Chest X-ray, PA view. Patient: 73 years old, sex F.
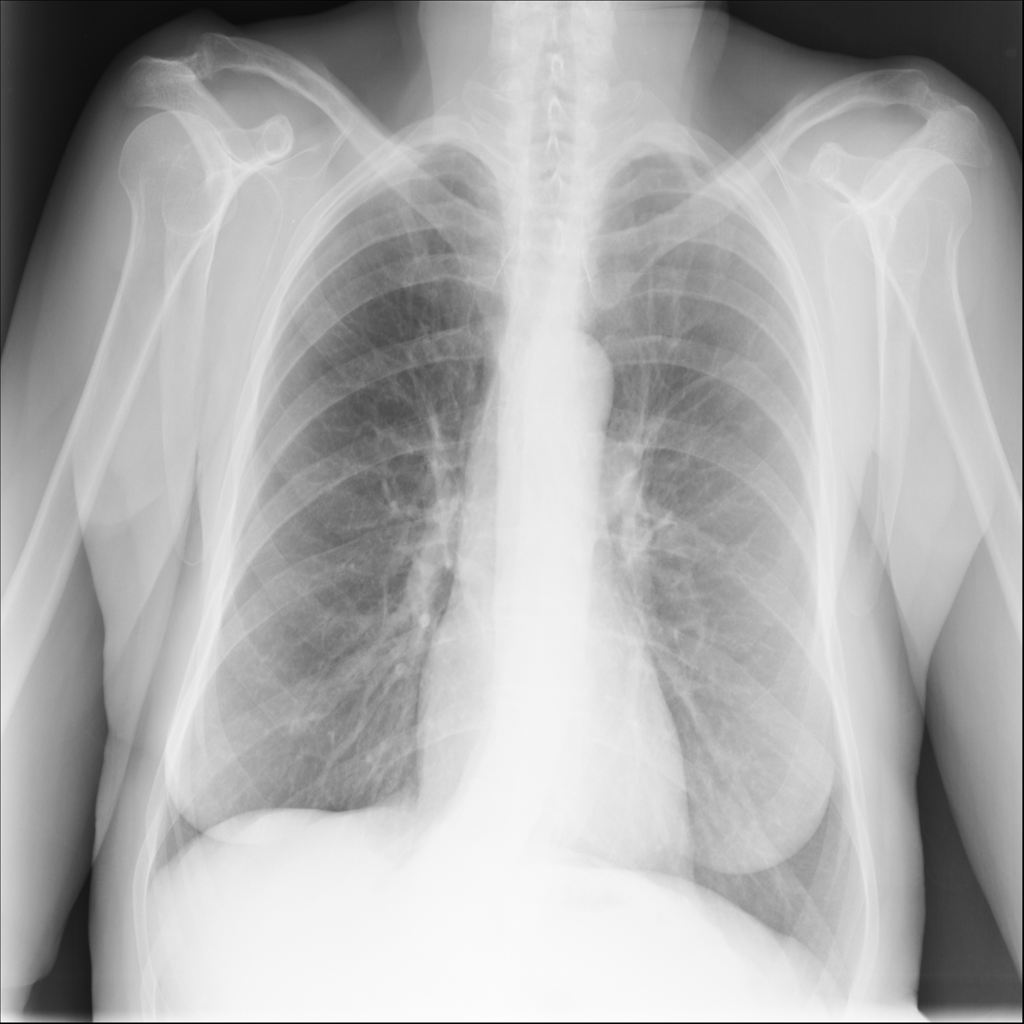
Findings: No Finding